Question: I'm new to using other libraries, but the current project that I am working on is using this HoloEverywhere library. Unfortunately, no files were given to me from that library, so I had to download it myself. I cloned git repository, but when I add HoloEverywhere folder to my Eclipse workspace, I get tons of error messages that look like this:
'''
[2012-12-08 13:46:51 - HoloEverywhere Demo] D:\Downloads\HoloEverywhere\library
esalues\styles.xml:662: error: Resource entry Holo.Theme already has bag item textAppearanceListItemSmall.
[2012-12-08 13:46:51 - HoloEverywhere Demo] D:\Downloads\HoloEverywhere\library
esalues\styles.xml:638: Originally defined here.
[2012-12-08 13:46:51 - HoloEverywhere Demo] D:\Downloads\HoloEverywhere\library
esalues-v14\styles.xml:61: error: Resource entry Holo.Theme already has bag item textAppearanceListItemSmall.
[2012-12-08 13:46:51 - HoloEverywhere Demo] D:\Downloads\HoloEverywhere\library
esalues-v14\styles.xml:37: Originally defined here.
[2012-12-08 13:46:51 - HoloEverywhere Demo D:\Downloads\HoloEverywhere\library
esalues\styles.xml:602: error: Error retrieving parent for item: No resource found that matches the given name 'Theme.Sherlock'.
[2012-12-08 13:46:51 - HoloEverywhere Demo] D:\Downloads\HoloEverywhere\library
esalues\styles.xml:667: error: Error: No resource found that matches the given name: attr 'activatedBackgroundIndicator'.
[2012-12-08 13:46:51 - HoloEverywhere Demo] D:\Downloads\HoloEverywhere\library
esalues\styles.xml:615: error: Error: No resource found that matches the given name: attr 'dividerVertical'.
[2012-12-08 13:46:51 - HoloEverywhere Demo] D:\Downloads\HoloEverywhere\library
esalues\styles.xml:650: error: Error: No resource found that matches the given name: attr 'dropDownListViewStyle'.
[2012-12-08 13:46:51 - HoloEverywhere Demo] D:\Downloads\HoloEverywhere\library
esalues\styles.xml:616: error: Error: No resource found that matches the given name: attr 'dropdownListPreferredItemHeight'.
[2012-12-08 13:46:51 - HoloEverywhere Demo] D:\Downloads\HoloEverywhere\library
esalues\styles.xml:652: error: Error: No resource found that matches the given name: attr 'listPopupWindowStyle'.
[2012-12-08 13:46:51 - HoloEverywhere Demo] D:\Downloads\HoloEverywhere\library
esalues\styles.xml:621: error: Error: No resource found that matches the given name: attr 'listPreferredItemHeightSmall'.
[2012-12-08 13:46:51 - HoloEverywhere Demo] D:\Downloads\HoloEverywhere\library
esalues\styles.xml:680: error: Error: No resource found that matches the given name: attr 'listPreferredItemPaddingLeft'.
[2012-12-08 13:46:51 - HoloEverywhere Demo] D:\Downloads\HoloEverywhere\library
esalues\styles.xml:681: error: Error: No resource found that matches the given name: attr 'listPreferredItemPaddingRight'.
[2012-12-08 13:46:51 - HoloEverywhere Demo] D:\Downloads\HoloEverywhere\library
esalues\styles.xml:654: error: Error: No resource found that matches the given name: attr 'selectableItemBackground'.
[2012-12-08 13:46:51 - HoloEverywhere Demo] D:\Downloads\HoloEverywhere\library
esalues\styles.xml:655: error: Error: No resource found that matches the given name: attr 'spinnerDropDownItemStyle'.
[2012-12-08 13:46:51 - HoloEverywhere Demo] D:\Downloads\HoloEverywhere\library
esalues\styles.xml:656: error: Error: No resource found that matches the given name: attr 'spinnerItemStyle'.
[2012-12-08 13:46:51 - HoloEverywhere Demo] D:\Downloads\HoloEverywhere\library
esalues\styles.xml:660: error: Error: No resource found that matches the given name: attr 'textAppearanceLargePopupMenu'.
[2012-12-08 13:46:51 - HoloEverywhere Demo] D:\Downloads\HoloEverywhere\library
esalues\styles.xml:638: error: Error: No resource found that matches the given name: attr 'textAppearanceListItemSmall'.
[2012-12-08 13:46:51 - HoloEverywhere Demo] D:\Downloads\HoloEverywhere\library
esalues\styles.xml:663: error: Error: No resource found that matches the given name: attr 'textAppearanceSmallPopupMenu'.
'''
It appears that I'm missing some files and there are some redefinitions going on, but I have no Idea how to solve this problem. Tried reading their wiki, but with my current understanding, I can't get anything useful out of it.
What am I doing wrong?
[EDIT]
While using git, I was unable to follow this step:
'''
git clone git://github.com/ChristopheVersieux/HoloEverywhere.git HoloEverywhere
cd HoloEverywhere
git submodule --init --recursive update
'''
On last part I get this error:

I use msysgit and for the first part I manage to download files, but I can't carry on with updates so I guess my first problem is there. Can I use some other command? I don't have any prior experience with git.
[EDIT2]
I installed Ubuntu just to check if it was some problems with windows version of git, but no, I still get error on this line:
> git submodule --init --recursive update
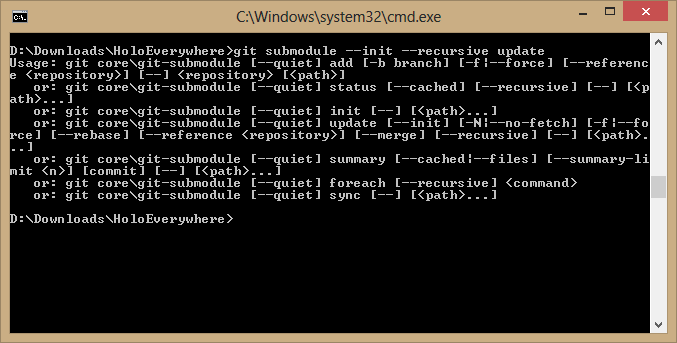
Answer: The problem was that I lacked experience with git.
I don't know why the author has written the command like this:
> git submodule --init --recursive update
But on linux and windows I had to enter:
> git submodule init
and
> git submodule update --recursive